Question: I tried to get Image from JSON. Imagedata is printing in the console. But its displaying in the UITableViewCell.
'''
jsonDict = [jsonArr objectAtIndex:indexPath.row];
'''
NSLog(@"imagess%@",jsonDict);
'''
cell.textLabel.text = [jsonDict objectForKey:@"ImageName"];
cell.textLabel.textAlignment=NSTextAlignmentRight;
NSURL *url = [NSURL URLWithString:[jsonDict objectForKey:@"ImageData"]];
NSData *imgData = [NSData dataWithContentsOfURL:url];
cell.imageView.image = [UIImage imageWithData:imgData];
'''
The code I've used to Post the image:
'''
NSString *boundary = @"---------------------------14737809831466499882746641449";
NSString *contentType = [NSString stringWithFormat:@"multipart/form-data; boundary=%@", boundary];
[request setValue:contentType forHTTPHeaderField:@"Content-Type"];
NSData *data = UIImageJPEGRepresentation(chosenImage, 0.2f);
[request addValue:@"image/JPEG" forHTTPHeaderField:@"Content-Type"];
NSMutableData *body = [NSMutableData data];
[body appendData:[NSData dataWithData:data]];
[request setHTTPBody:body];
'''

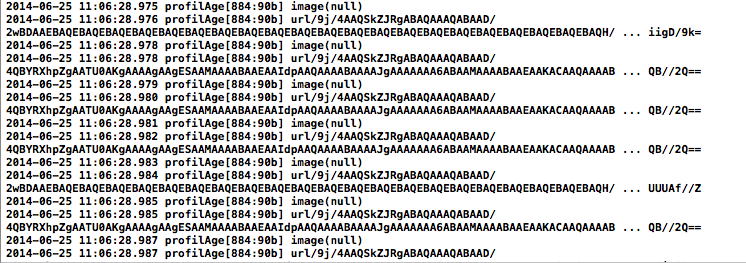
Answer: As per you data log, it seems that you have got the whole image there in 'imageData' key. And that looks to me as if it is 'base64 encoded'.
You don't need to use and 'URL', you need a base64 decoder, that will convert your base64 encoded string to 'NSData'.
Please confirm with api team, whether it is encoded for 'Base64' or, not.
Take Base64 lib for iOS from <URL>
And you just need to do the following
'''
NSData *imgData = [NSData dataWithBase64EncodedString:[jsonDict objectForKey:@"ImageData"]];
cell.imageView.image = [UIImage imageWithData:imgData];
'''
Cheers.